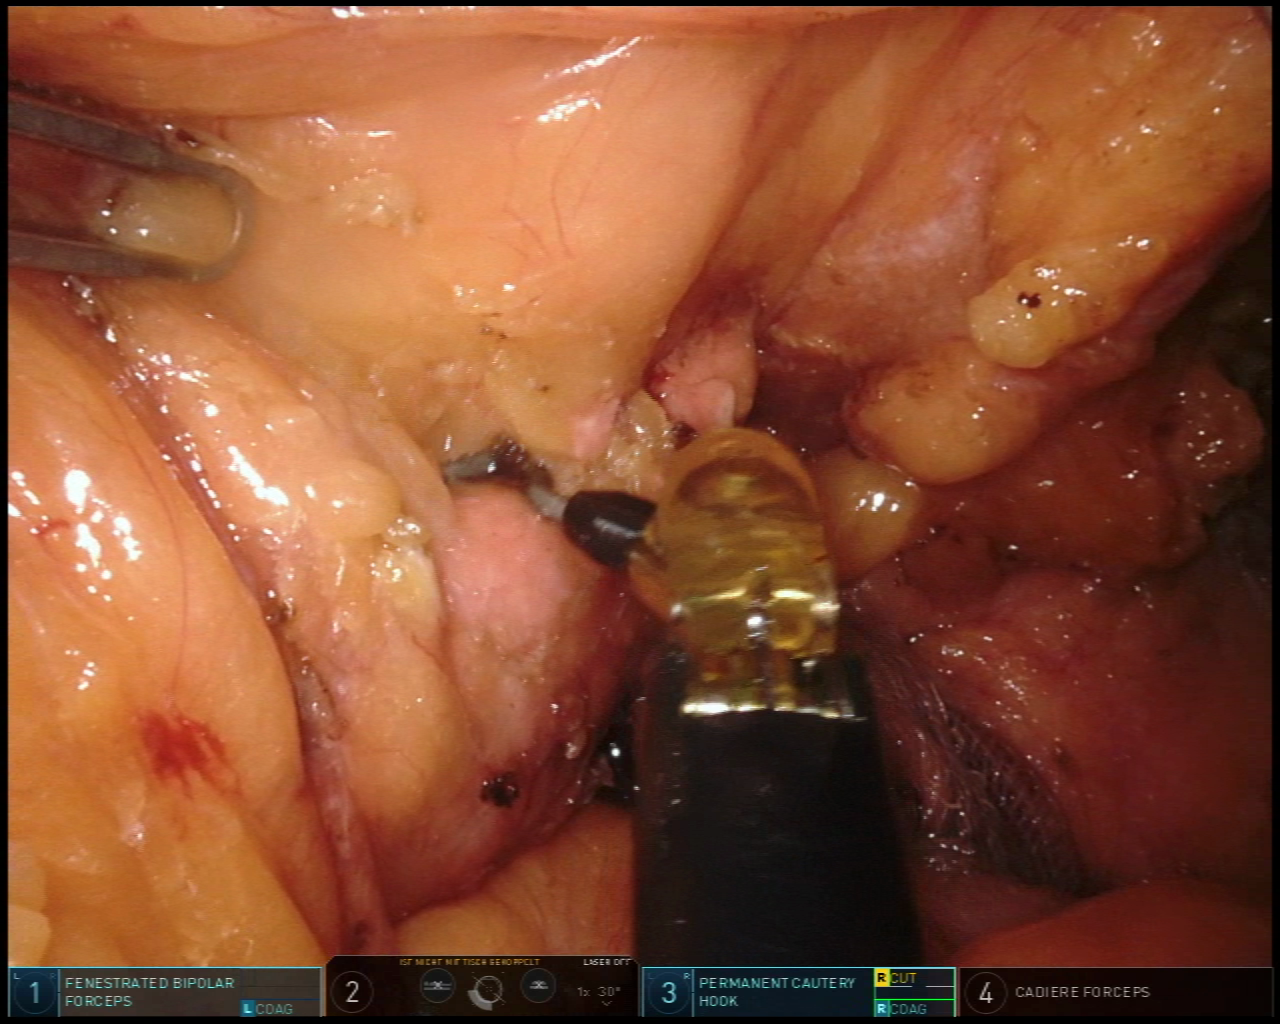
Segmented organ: pancreas
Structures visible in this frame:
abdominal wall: no
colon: no
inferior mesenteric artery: no
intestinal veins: no
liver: no
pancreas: yes
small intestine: no
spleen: no
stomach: no
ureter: no
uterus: no
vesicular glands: no